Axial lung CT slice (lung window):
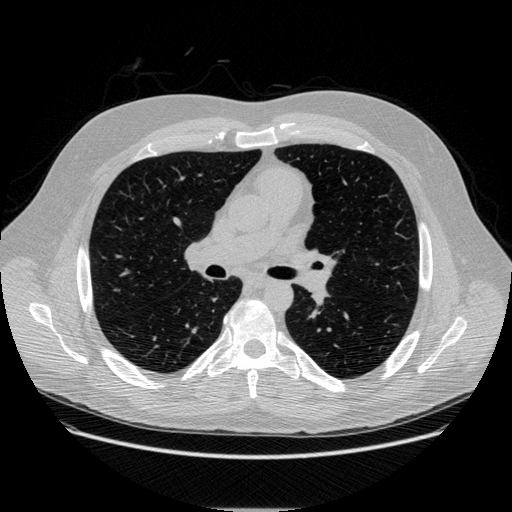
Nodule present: no